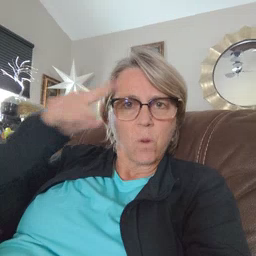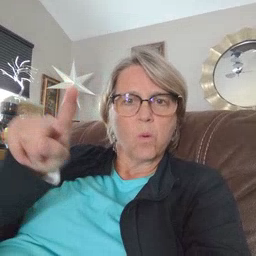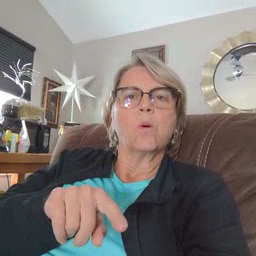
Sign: for